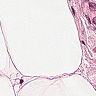
Metastatic tissue present: no